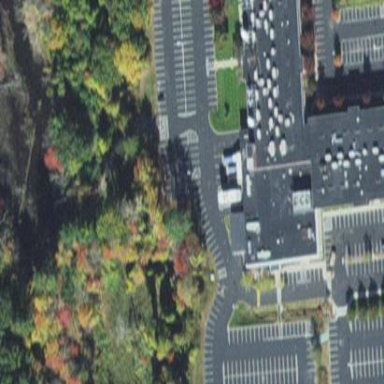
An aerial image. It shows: Parking area with surface.